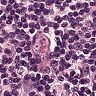
Metastatic tissue present: no